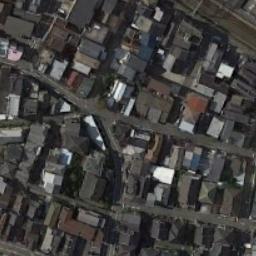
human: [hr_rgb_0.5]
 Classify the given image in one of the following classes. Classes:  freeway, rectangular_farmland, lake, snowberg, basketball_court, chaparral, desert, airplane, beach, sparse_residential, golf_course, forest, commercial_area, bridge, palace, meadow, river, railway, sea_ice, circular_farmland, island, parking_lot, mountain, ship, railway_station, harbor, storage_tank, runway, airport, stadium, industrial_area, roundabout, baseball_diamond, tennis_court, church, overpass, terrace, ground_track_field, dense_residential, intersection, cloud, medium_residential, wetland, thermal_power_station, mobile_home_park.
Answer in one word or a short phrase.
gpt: dense_residential